Question: I have a Column having 'Image' datatype in MS-SQL SERVER 2012. I want to get it as string in SQL Query..
I have Tried This:
'''
SELECT
'empphoto : '+ ISNULL(CONVERT(VARCHAR(MAX), CONVERT(VARBINARY(MAX), empphoto)),'')
from emppersonal where --some condition
--empphoto Columns is of Image datatype
'''
output looks corrupted (Just 4 characters).
OutPut looks like:
'''
empphoto : yOya
'''

How can be an 'Image' datatype be converted to string in MS-SQL Server?
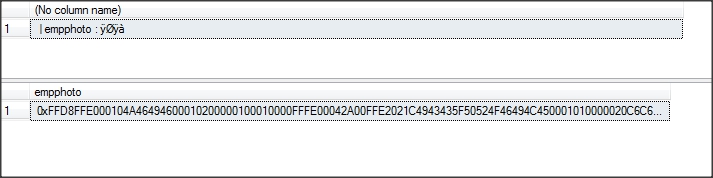
Answer: You can extract the image value as BASE64 by running it through 'for xml path()'.
Try:
'''
select 'empphoto : '+(select empphoto as '*' for xml path(''))
'''
Result will look something like this.
'''
empphoto : /9j/4AAQSkZJRgABAQAAAQABAAD/wAARCADw
'''
To go the other way you have to remove the first 11 characters ('empphoto :'), cast to XML and extract the value as 'varbinary(max)'..
'''
select cast(stuff(YourTextColumn, 1, 11, '') as xml).value('.', 'varbinary(max)')
'''